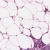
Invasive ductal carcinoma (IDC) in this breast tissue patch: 1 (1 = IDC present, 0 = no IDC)